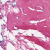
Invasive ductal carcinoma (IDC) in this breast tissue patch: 0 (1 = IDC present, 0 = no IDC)